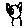
Label: cat